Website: home-depot
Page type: payment
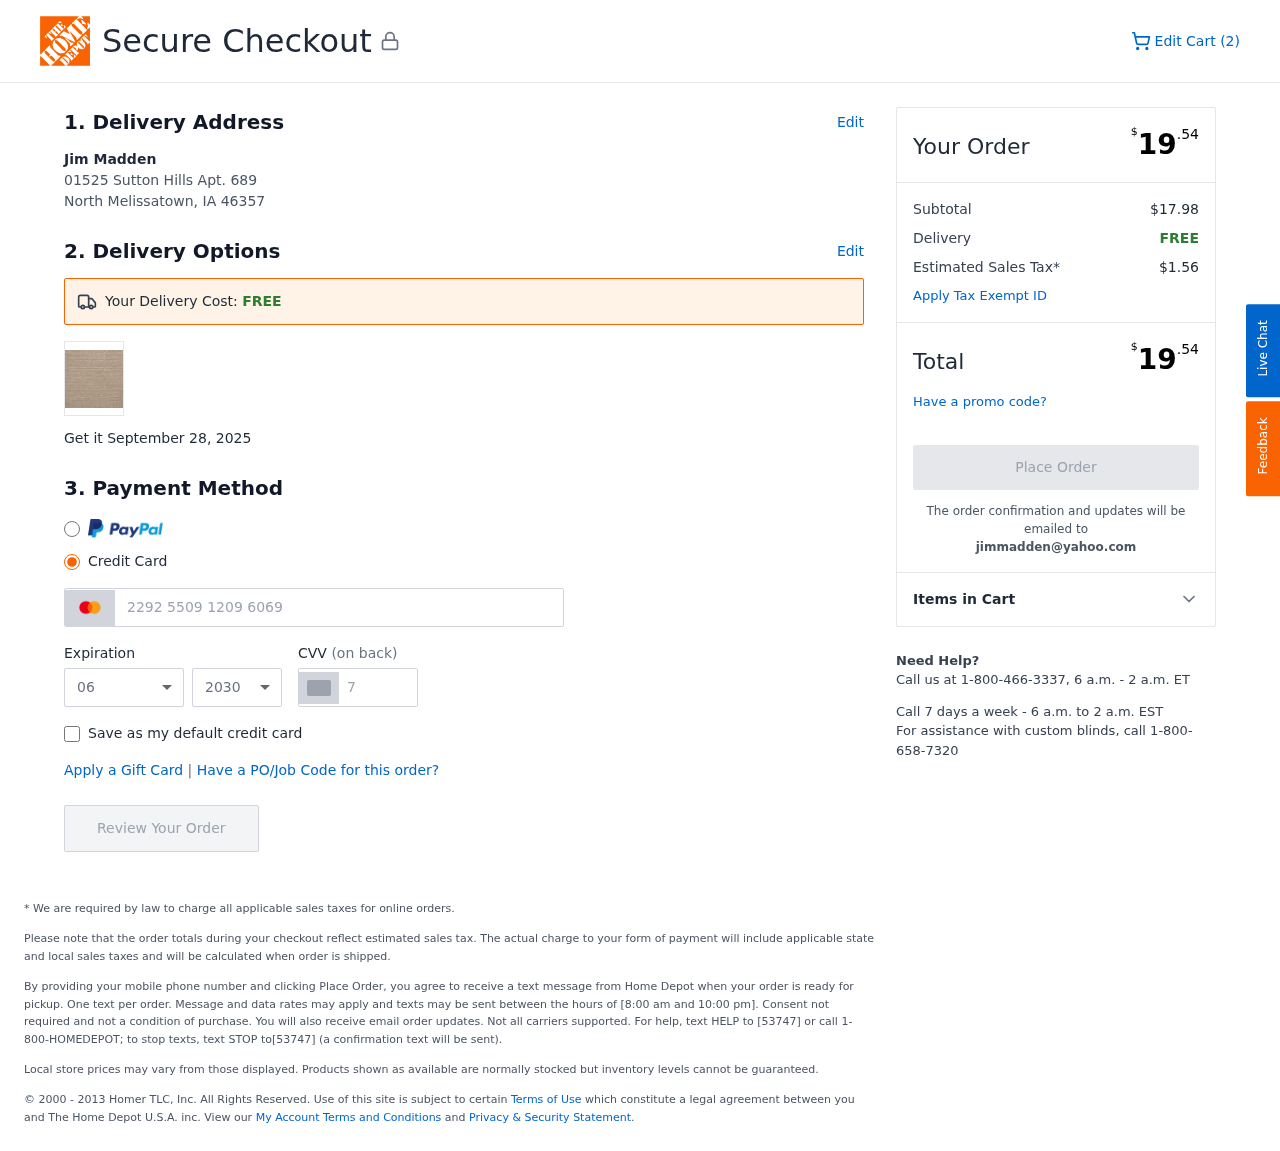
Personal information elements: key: PII_CARD_CVV
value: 739
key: PII_CARD_EXPIRY_MONTH
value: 06
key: PII_CARD_EXPIRY_YEAR
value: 30
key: PII_CARD_NUMBER
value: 2292 5509 1209 6069
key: PII_CITY_STATE_ZIP
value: North Melissatown, IA 46357
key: PII_EMAIL
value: jimmadden@yahoo.com
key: PII_FULLNAME
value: Jim Madden
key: PII_STREET
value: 01525 Sutton Hills Apt. 689
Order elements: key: ORDER_NUM_ITEMS
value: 2
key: ORDER_DELIVERY_DATE
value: September 28, 2025
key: ORDER_TOTAL
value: $19.54
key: ORDER_SUBTOTAL
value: $17.98
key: ORDER_SHIPPING_COST
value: FREE
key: ORDER_TAX
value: $1.56